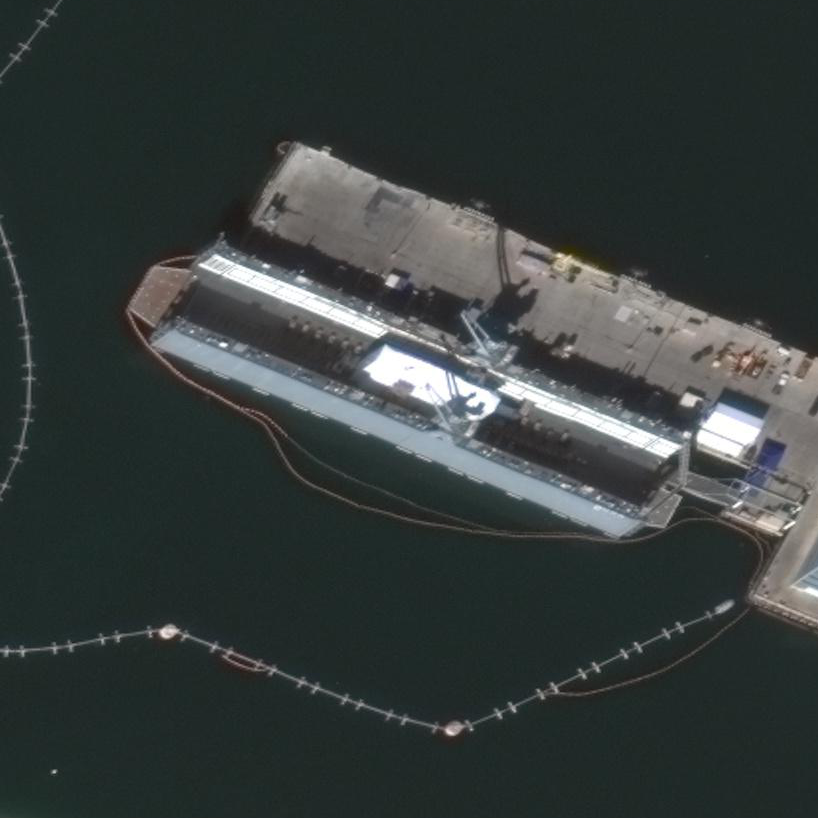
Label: civil